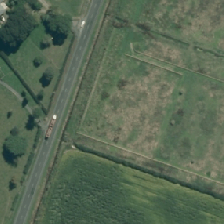
Land cover: shortrotation_cropland